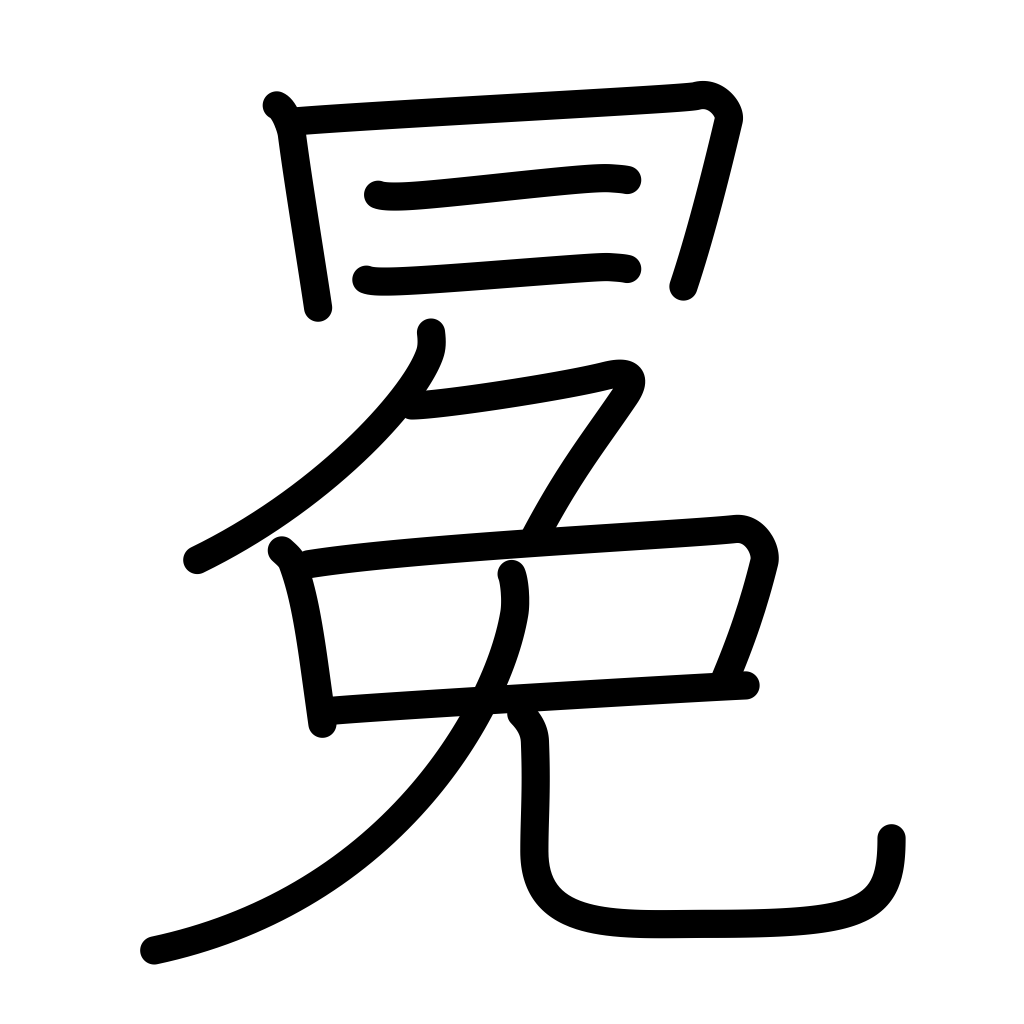
Meaning: crown